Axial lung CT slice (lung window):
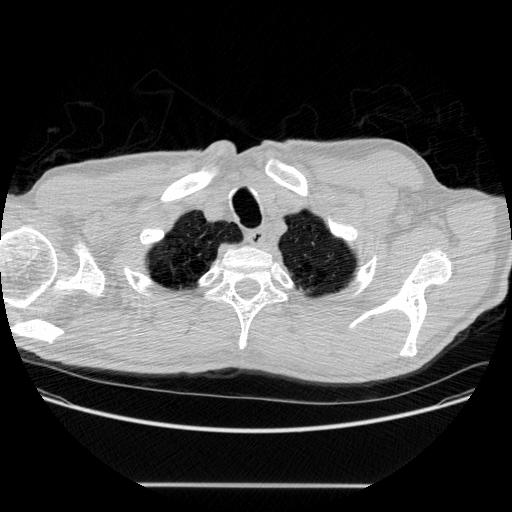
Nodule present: no